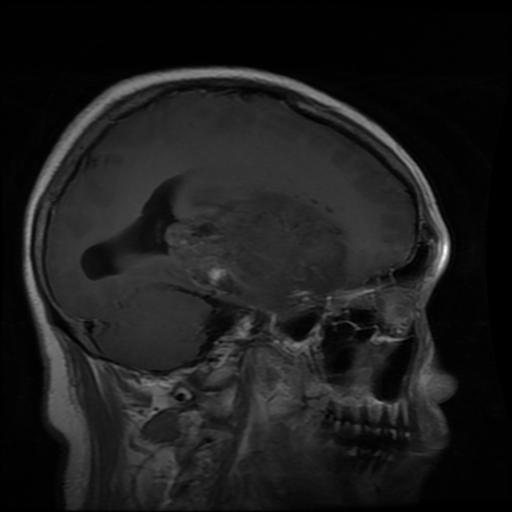
Label: glioma